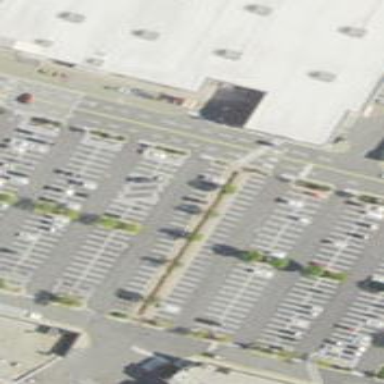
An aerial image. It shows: Parking space.